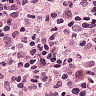
Metastatic tissue present: no